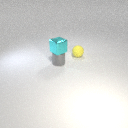
small cyan metal cube above small gray metal cylinder